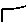
Label: house